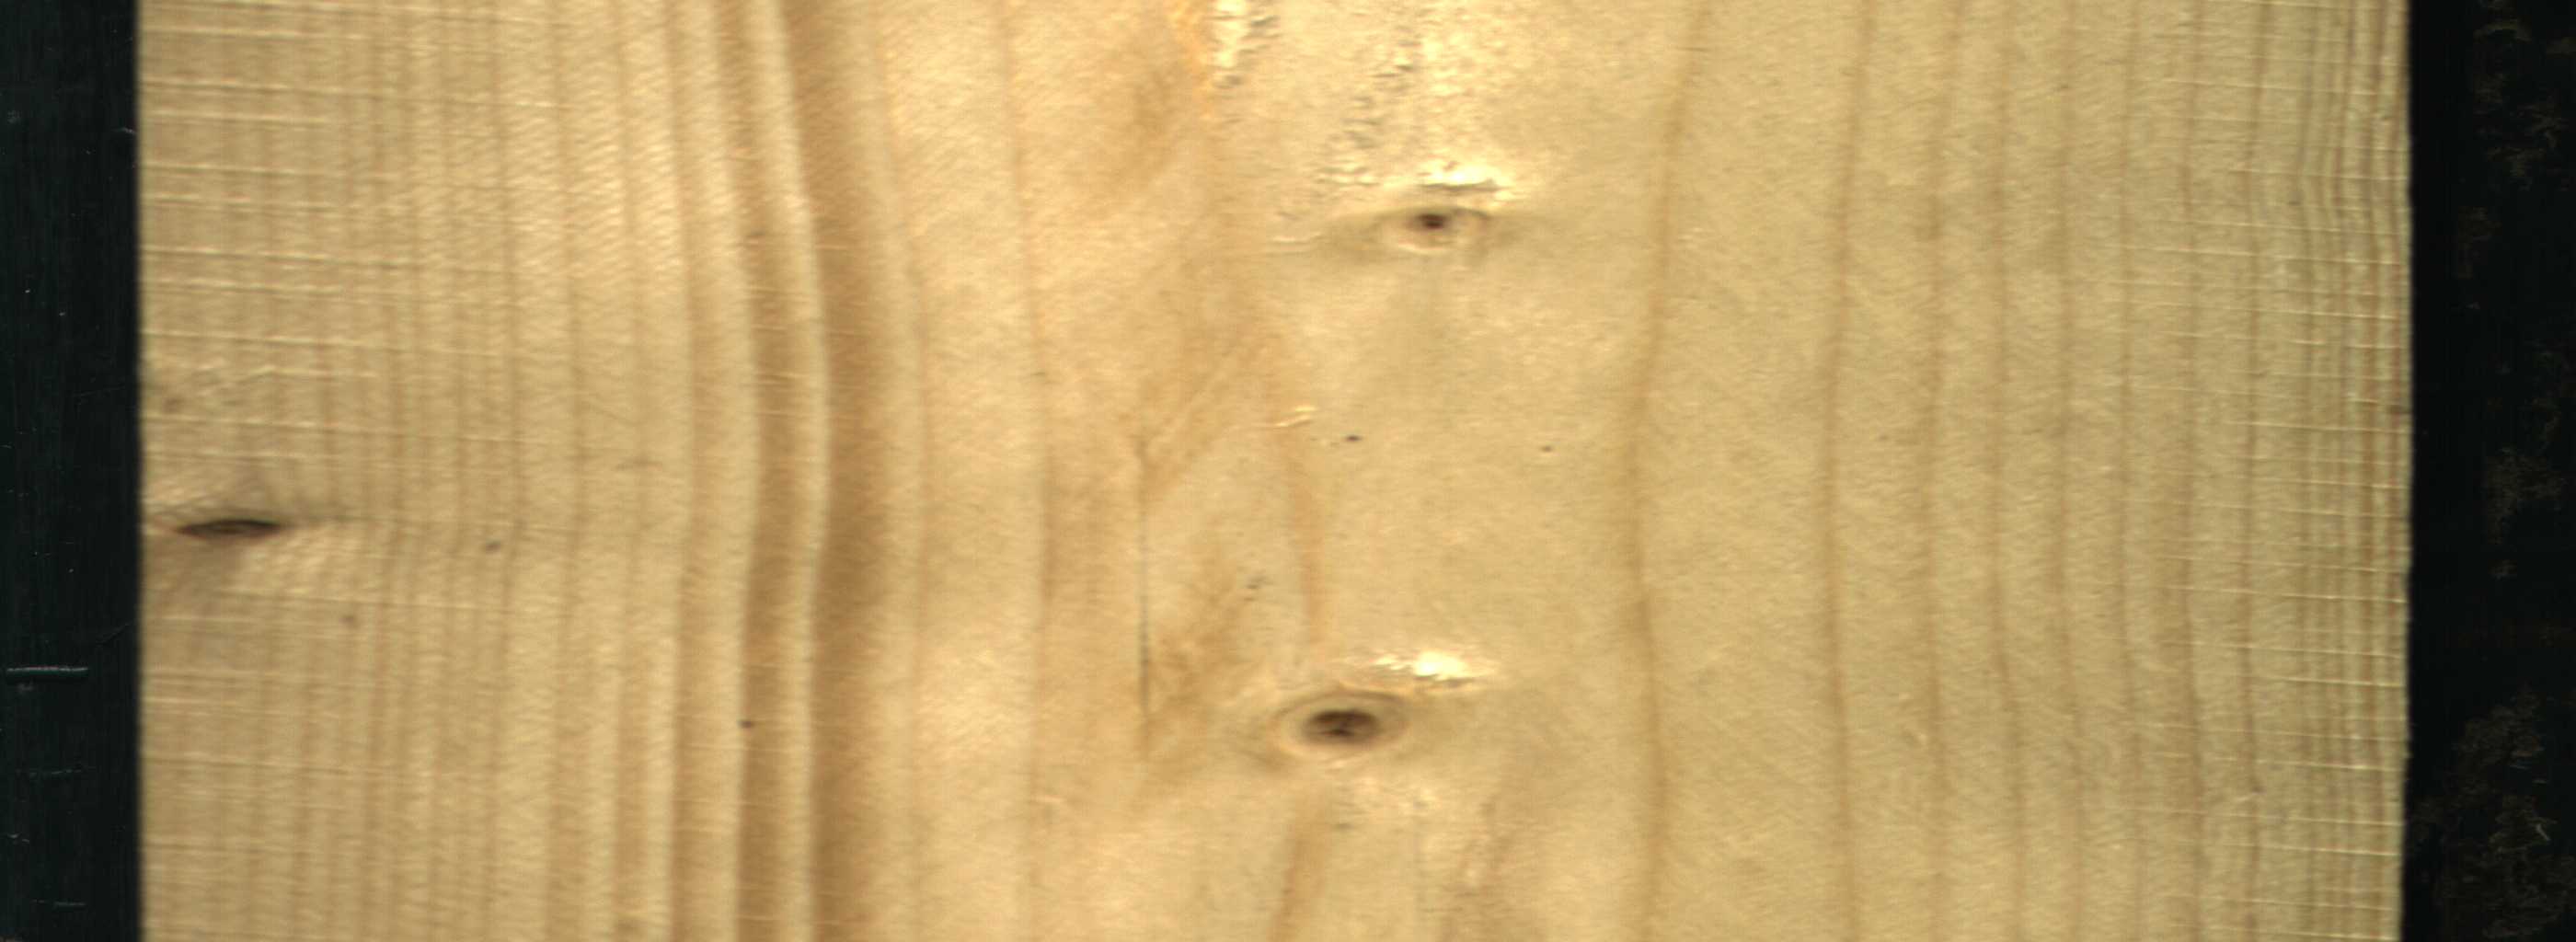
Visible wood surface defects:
Quartzity
Live_Knot
Live_Knot
Live_Knot